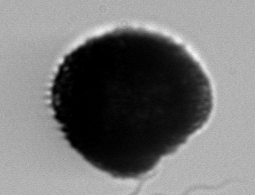
Label: Gonyaulax